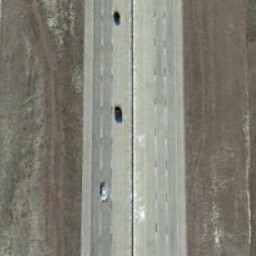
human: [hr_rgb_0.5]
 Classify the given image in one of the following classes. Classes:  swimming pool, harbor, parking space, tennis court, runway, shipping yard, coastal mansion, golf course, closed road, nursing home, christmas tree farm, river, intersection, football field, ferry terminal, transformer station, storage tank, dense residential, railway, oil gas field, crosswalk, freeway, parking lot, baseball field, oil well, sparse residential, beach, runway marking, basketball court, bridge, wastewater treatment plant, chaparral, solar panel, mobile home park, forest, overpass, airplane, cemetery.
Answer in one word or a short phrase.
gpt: freeway